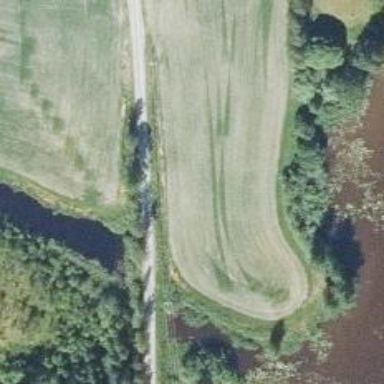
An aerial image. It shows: Track with embankment.